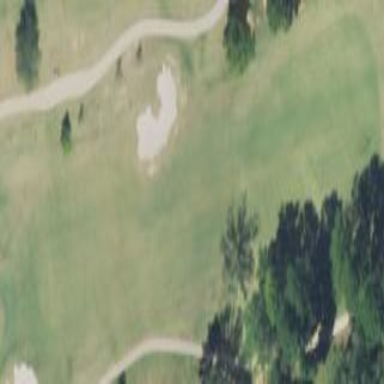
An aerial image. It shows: Scenic golf fairway.